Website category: sports
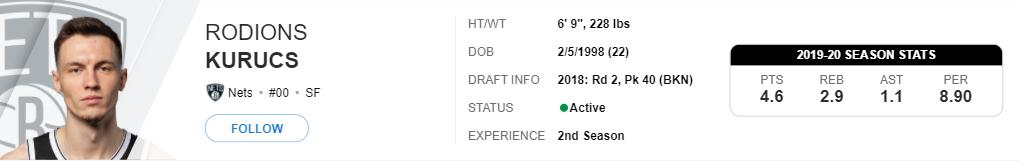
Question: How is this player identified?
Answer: Rodions Kurucs

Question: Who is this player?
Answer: Rodions Kurucs

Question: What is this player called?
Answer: Rodions Kurucs

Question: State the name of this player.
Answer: Rodions Kurucs

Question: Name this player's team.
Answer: Nets

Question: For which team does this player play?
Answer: Nets

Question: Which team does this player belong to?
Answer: Nets

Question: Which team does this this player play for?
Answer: Nets

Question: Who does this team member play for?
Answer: Nets

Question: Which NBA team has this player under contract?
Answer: Nets

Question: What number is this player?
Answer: #00

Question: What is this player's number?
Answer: #00

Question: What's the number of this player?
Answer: #00

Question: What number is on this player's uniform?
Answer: #00

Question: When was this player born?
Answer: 2/5/1998

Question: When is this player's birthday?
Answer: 2/5/1998

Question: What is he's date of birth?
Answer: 2/5/1998

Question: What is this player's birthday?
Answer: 2/5/1998

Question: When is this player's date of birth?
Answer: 2/5/1998

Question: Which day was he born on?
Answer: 2/5/1998

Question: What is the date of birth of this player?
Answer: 2/5/1998

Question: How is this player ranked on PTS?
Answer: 4.6

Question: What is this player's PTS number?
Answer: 4.6

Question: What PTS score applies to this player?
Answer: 4.6

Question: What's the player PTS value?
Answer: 4.6

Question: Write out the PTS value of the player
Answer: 4.6

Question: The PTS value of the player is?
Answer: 4.6

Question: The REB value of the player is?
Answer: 2.9

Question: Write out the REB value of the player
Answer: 2.9

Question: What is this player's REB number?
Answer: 2.9

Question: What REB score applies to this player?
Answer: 2.9

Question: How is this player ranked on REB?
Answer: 2.9

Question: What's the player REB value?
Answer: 2.9

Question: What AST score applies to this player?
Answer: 1.1

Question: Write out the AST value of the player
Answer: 1.1

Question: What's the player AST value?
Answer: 1.1

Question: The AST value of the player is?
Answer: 1.1

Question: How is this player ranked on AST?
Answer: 1.1

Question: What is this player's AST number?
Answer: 1.1

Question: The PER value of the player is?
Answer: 8.90

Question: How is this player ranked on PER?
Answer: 8.90

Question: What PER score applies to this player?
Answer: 8.90

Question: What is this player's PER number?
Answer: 8.90

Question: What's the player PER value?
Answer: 8.90

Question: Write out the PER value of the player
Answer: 8.90

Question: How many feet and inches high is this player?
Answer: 6' 9"

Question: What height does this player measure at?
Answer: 6' 9"

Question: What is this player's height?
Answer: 6' 9"

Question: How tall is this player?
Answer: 6' 9"

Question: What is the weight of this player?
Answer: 228 lbs

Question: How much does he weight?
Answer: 228 lbs

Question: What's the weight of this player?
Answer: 228 lbs

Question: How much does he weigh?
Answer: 228 lbs

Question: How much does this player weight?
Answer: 228 lbs